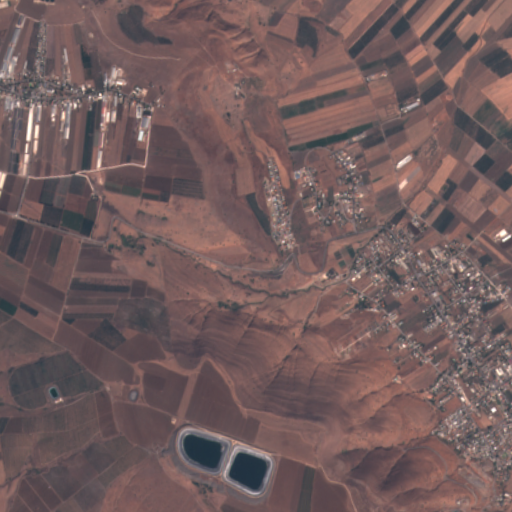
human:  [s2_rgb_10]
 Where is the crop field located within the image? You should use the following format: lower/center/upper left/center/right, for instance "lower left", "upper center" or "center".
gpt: There is no crop field in the image.